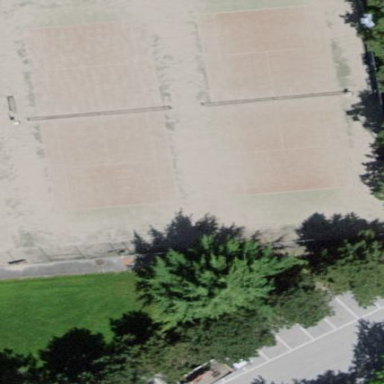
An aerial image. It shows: Tennis court on the leisure land pitch.